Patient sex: F
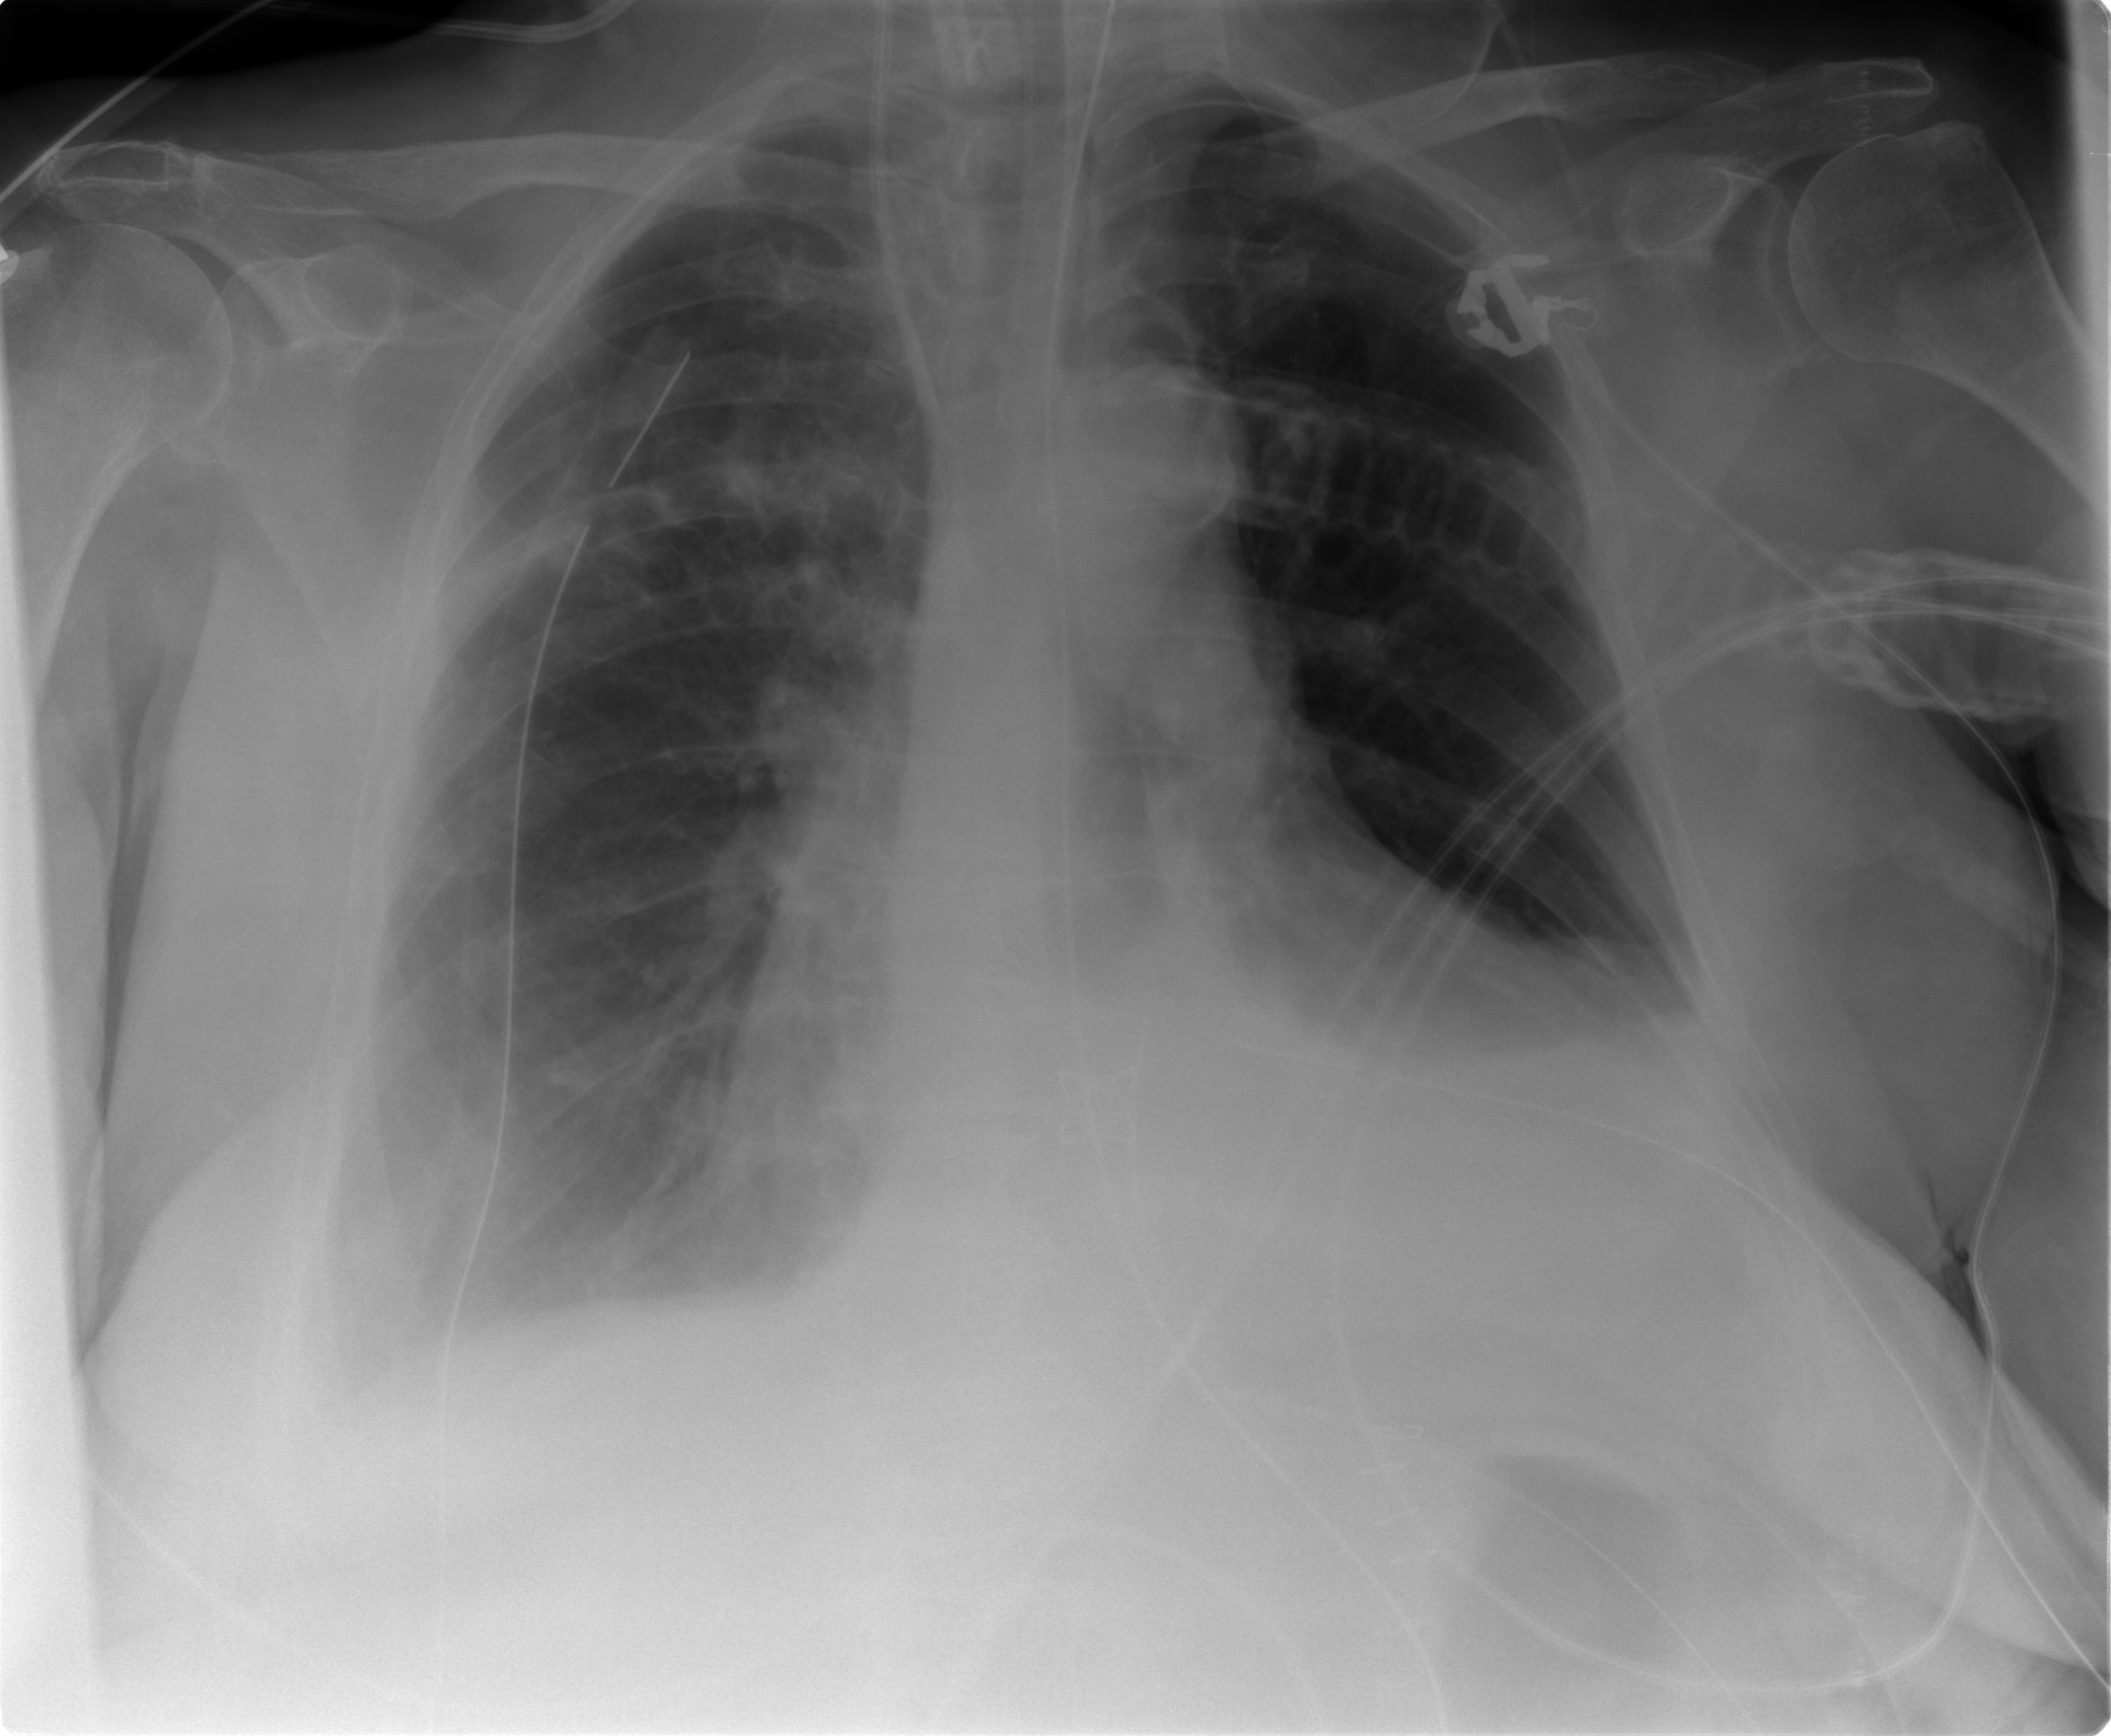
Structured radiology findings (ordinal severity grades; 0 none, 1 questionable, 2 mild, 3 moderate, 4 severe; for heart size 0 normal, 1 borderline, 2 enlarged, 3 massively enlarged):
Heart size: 2
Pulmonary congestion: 1
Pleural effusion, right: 1
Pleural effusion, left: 2
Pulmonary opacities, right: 1
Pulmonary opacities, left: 0
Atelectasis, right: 2
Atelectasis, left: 2